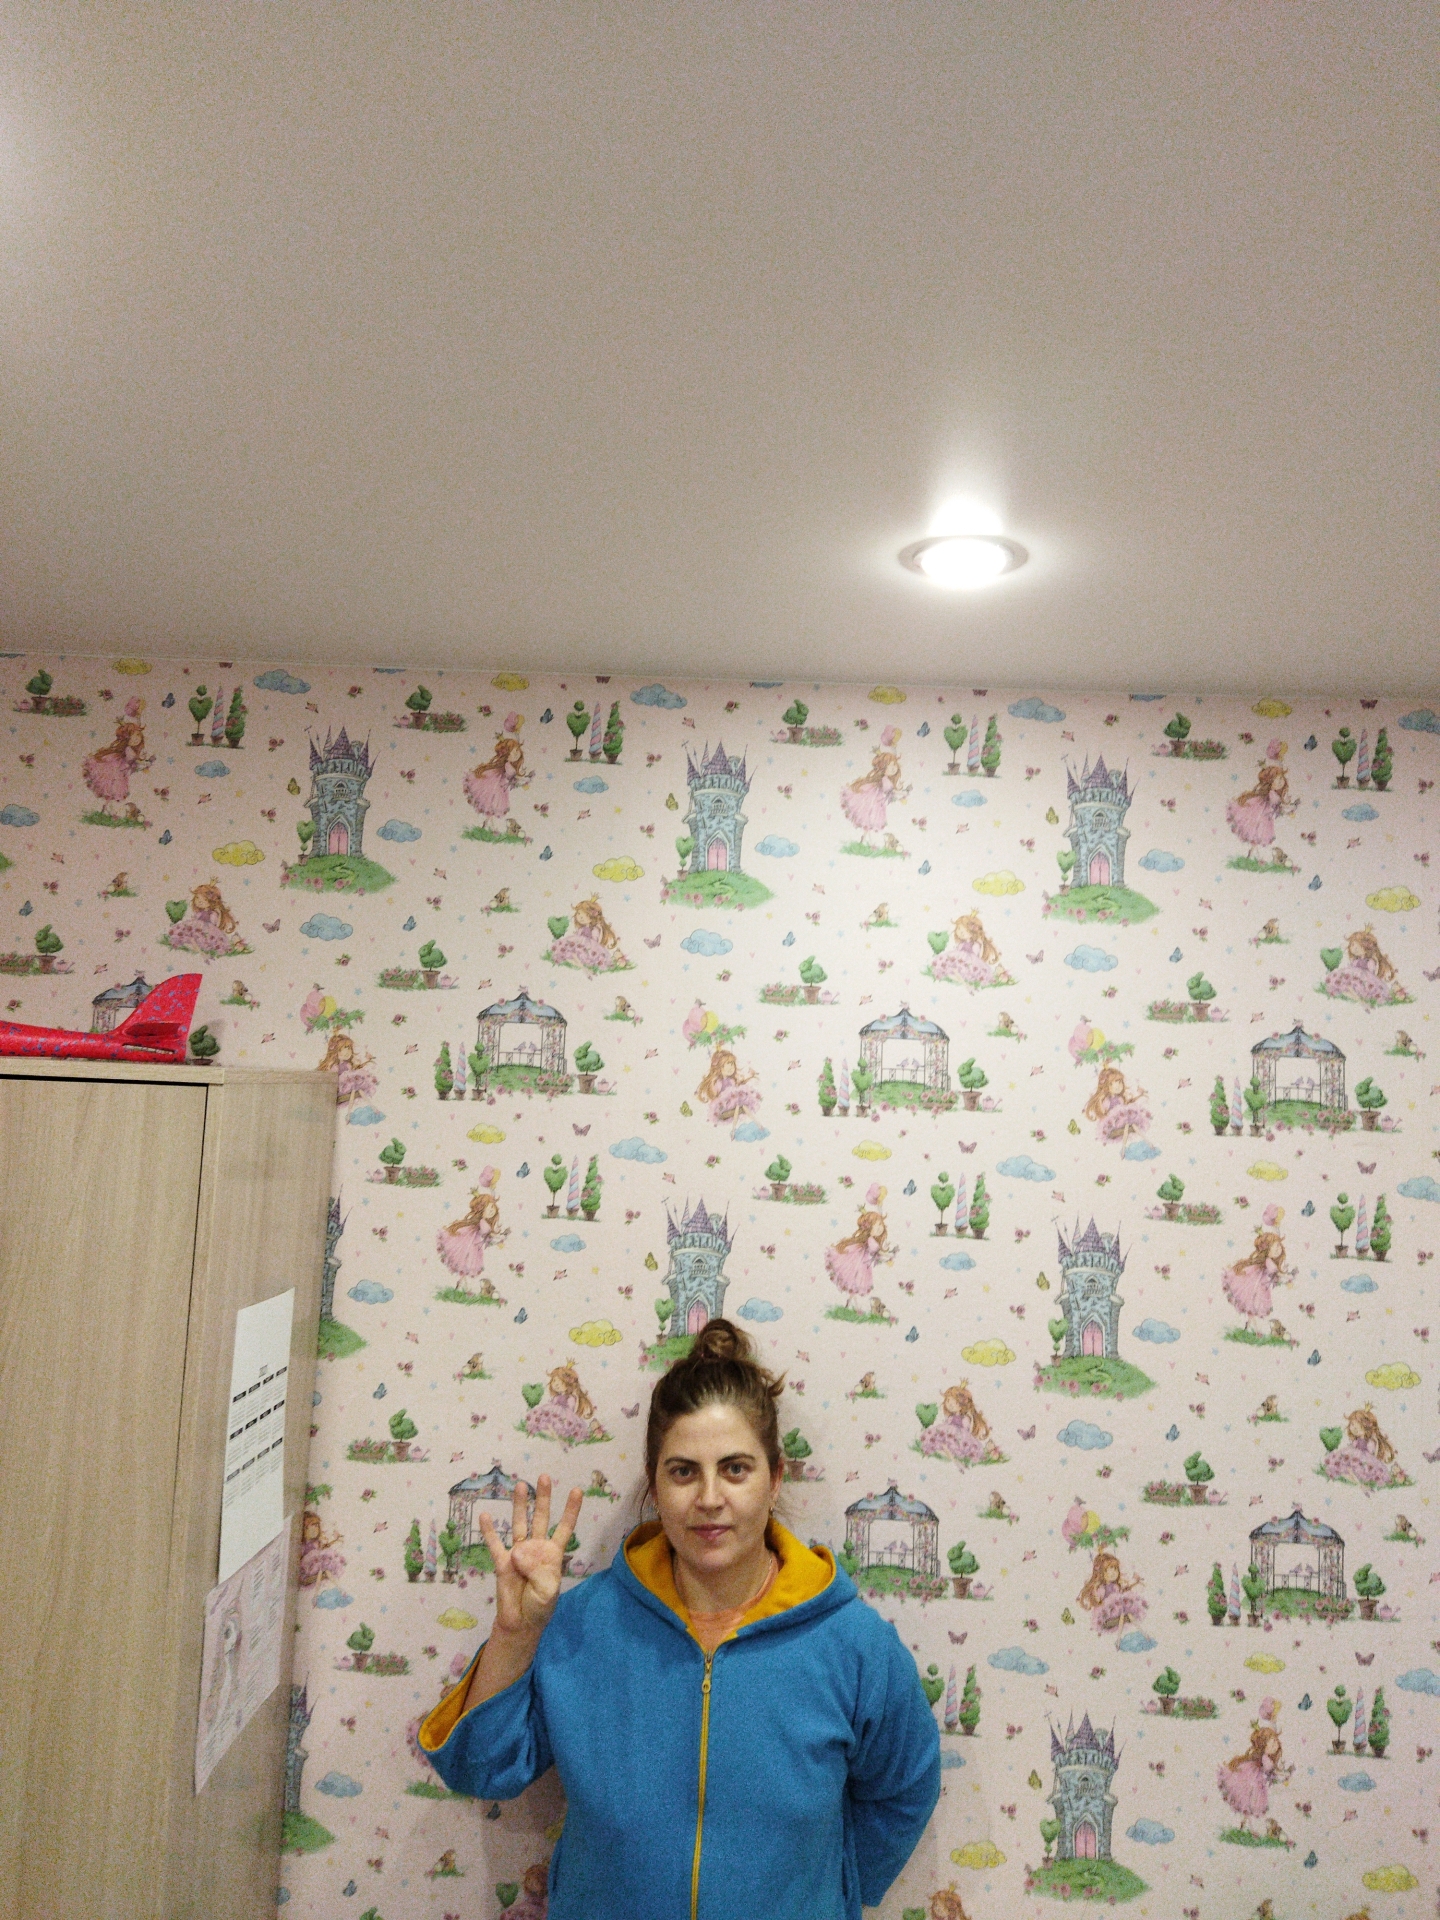
Label: noise